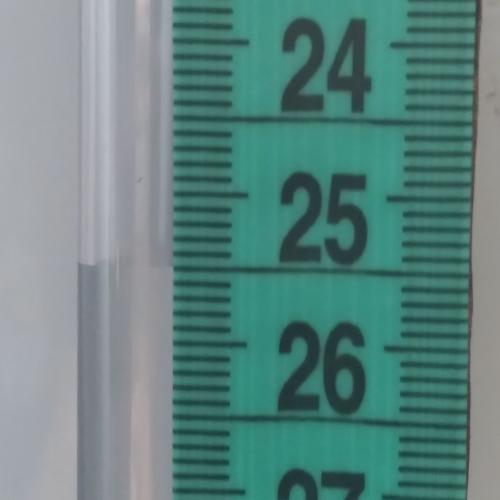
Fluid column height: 25.5 cm